Interaction volume radius: 10 \u00c5
Interaction volume height: 40 \u00c5
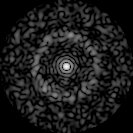
Disorder parameter: 0.8456